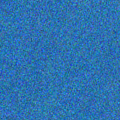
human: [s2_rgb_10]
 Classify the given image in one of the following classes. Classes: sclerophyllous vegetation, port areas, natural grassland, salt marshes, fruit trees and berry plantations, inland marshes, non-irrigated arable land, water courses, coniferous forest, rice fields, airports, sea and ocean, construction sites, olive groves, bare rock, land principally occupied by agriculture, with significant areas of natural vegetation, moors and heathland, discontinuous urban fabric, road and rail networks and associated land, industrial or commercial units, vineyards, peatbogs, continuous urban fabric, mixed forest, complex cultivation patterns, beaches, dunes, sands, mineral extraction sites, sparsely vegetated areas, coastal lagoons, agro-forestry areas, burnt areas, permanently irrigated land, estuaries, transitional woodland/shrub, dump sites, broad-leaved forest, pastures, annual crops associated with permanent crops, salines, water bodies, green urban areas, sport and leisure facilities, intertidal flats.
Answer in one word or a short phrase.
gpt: sea and ocean